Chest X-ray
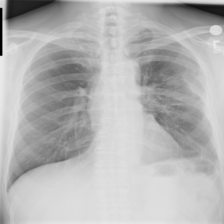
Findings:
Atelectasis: negative
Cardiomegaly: negative
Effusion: negative
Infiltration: negative
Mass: negative
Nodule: negative
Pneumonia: negative
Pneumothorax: negative
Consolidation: negative
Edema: negative
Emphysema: negative
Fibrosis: negative
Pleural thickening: negative
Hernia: negative